Question: In order to get into the WPF world and getting used to bindings, I've made a user control used to define a search filter. Depending on the wanted filter, the user can either enter a text, pick a date or select an item in a combo box. Here's an example with three instances of the created search control, each being of different type:

The good news is, everything is working but I'm not sure if everything has been done as intended.
SearchUserControl.xaml:
'''
<UserControl x:Class="Zefix.View.UserControls.SearchUserControl"
xmlns="http://schemas.microsoft.com/winfx/2006/xaml/presentation"
xmlns:x="http://schemas.microsoft.com/winfx/2006/xaml"
xmlns:mc="http://schemas.openxmlformats.org/markup-compatibility/2006"
xmlns:d="http://schemas.microsoft.com/expression/blend/2008"
mc:Ignorable="d"
d:DesignHeight="82"
d:DesignWidth="300"
Height="Auto"
x:Name="SearchUserControlRoot">
<Grid>
<StackPanel>
<Label Name="LabelHeaderText" Content="{Binding HeaderText, ElementName=SearchUserControlRoot}" />
<TextBox Name="TextBoxSearchText" Text="{Binding SearchValue, ElementName=SearchUserControlRoot}" Visibility="{Binding TextBoxVisiblity, ElementName=SearchUserControlRoot}" />
<DatePicker Name="DatePickerSearch" SelectedDate="{Binding SearchValue, ElementName=SearchUserControlRoot}" Visibility="{Binding DatePickerVisiblity, ElementName=SearchUserControlRoot}" />
<ComboBox Name="ComboBoxSearch" Text="{Binding SearchValue, ElementName=SearchUserControlRoot}" ItemsSource="{Binding AvailableValues, ElementName=SearchUserControlRoot}" Visibility="{Binding ComboBoxVisiblity, ElementName=SearchUserControlRoot}" IsEditable="True" />
</StackPanel>
</Grid>
</UserControl>
'''
SearchUserControl.xaml.cs:
'''
using System;
using System.Collections.Generic;
using System.ComponentModel;
using System.Windows;
using Zefix.DataAccess;
namespace Zefix.View.UserControls {
/// <summary>
/// Interaction logic for SearchUserControl.xaml
/// </summary>
public partial class SearchUserControl {
#region Public Dependency Properties
/// <summary>
/// The search value property
/// </summary>
public static readonly DependencyProperty SearchValueProperty =
DependencyProperty.Register("SearchValue", typeof (object), typeof (SearchUserControl));
/// <summary>
/// The available values property
/// </summary>
public static readonly DependencyProperty AvailableValuesProperty =
DependencyProperty.Register("AvailableValues", typeof (IEnumerable<object>), typeof (SearchUserControl));
/// <summary>
/// The search type property
/// </summary>
public static readonly DependencyProperty SearchTypeProperty =
DependencyProperty.Register("SearchType", typeof (SearchType), typeof (SearchUserControl));
/// <summary>
/// The header text property
/// </summary>
public static readonly DependencyProperty HeaderTextProperty =
DependencyProperty.Register("HeaderText", typeof (string), typeof (SearchUserControl));
#endregion
#region Private Dependency Properties
/// <summary>
/// The combo box visiblity property
/// </summary>
private static readonly DependencyProperty ComboBoxVisiblityProperty =
DependencyProperty.Register("ComboBoxVisiblity", typeof (Visibility), typeof (SearchUserControl));
/// <summary>
/// The text box visiblity property
/// </summary>
private static readonly DependencyProperty TextBoxVisiblityProperty =
DependencyProperty.Register("TextBoxVisiblity", typeof (Visibility), typeof (SearchUserControl));
/// <summary>
/// The date picker visiblity property
/// </summary>
private static readonly DependencyProperty DatePickerVisiblityProperty =
DependencyProperty.Register("DatePickerVisiblity", typeof (Visibility), typeof (SearchUserControl));
#endregion
#region Public Properties
/// <summary>
/// Gets or sets the type of the search.
/// </summary>
/// <value>
/// The type of the search.
/// </value>
public SearchType SearchType {
get { return (SearchType) GetValue(SearchTypeProperty); }
set { SetValue(SearchTypeProperty, value); }
}
/// <summary>
/// Gets or sets the header text.
/// </summary>
/// <value>
/// The header text.
/// </value>
public string HeaderText {
get { return (string) GetValue(HeaderTextProperty); }
set { SetValue(HeaderTextProperty, value); }
}
/// <summary>
/// Gets or sets the available values.
/// </summary>
/// <value>
/// The available values.
/// </value>
public IEnumerable<object> AvailableValues {
get { return (IEnumerable<object>) GetValue(AvailableValuesProperty); }
set { SetValue(AvailableValuesProperty, value); }
}
/// <summary>
/// Gets or sets the search value.
/// </summary>
/// <value>
/// The search value.
/// </value>
public object SearchValue {
get { return GetValue(SearchValueProperty); }
set { SetValue(SearchValueProperty, value); }
}
#endregion
#region Private Properties
/// <summary>
/// Gets or sets the combo box visiblity.
/// </summary>
/// <value>
/// The combo box visiblity.
/// </value>
private Visibility ComboBoxVisiblity {
get { return (Visibility) GetValue(ComboBoxVisiblityProperty); }
set { SetValue(ComboBoxVisiblityProperty, value); }
}
/// <summary>
/// Gets or sets the date picker visiblity.
/// </summary>
/// <value>
/// The date picker visiblity.
/// </value>
private Visibility DatePickerVisiblity {
get { return (Visibility) GetValue(DatePickerVisiblityProperty); }
set { SetValue(DatePickerVisiblityProperty, value); }
}
/// <summary>
/// Gets or sets the text box visiblity.
/// </summary>
/// <value>
/// The text box visiblity.
/// </value>
private Visibility TextBoxVisiblity {
get { return (Visibility) GetValue(TextBoxVisiblityProperty); }
set { SetValue(TextBoxVisiblityProperty, value); }
}
#endregion
#region Constructor
/// <summary>
/// Initializes a new instance of the <see cref="SearchUserControl" /> class.
/// </summary>
public SearchUserControl() {
InitializeComponent();
DependencyPropertyDescriptor pd = DependencyPropertyDescriptor.FromProperty(SearchTypeProperty, typeof (SearchUserControl));
pd.AddValueChanged(this, OnSearchTypePropertyChanged);
// Initialize default parameters
SearchType = SearchType.Unknown;
}
#endregion
#region Private Methods
/// <summary>
/// Called when the search type property has changed.
/// </summary>
/// <param name="sender">The sender.</param>
/// <param name="e">The <see cref="EventArgs"/> instance containing the event data.</param>
private void OnSearchTypePropertyChanged(object sender, EventArgs e) {
// Hide all editors
DatePickerVisiblity = Visibility.Collapsed;
ComboBoxVisiblity = Visibility.Collapsed;
TextBoxVisiblity = Visibility.Collapsed;
// Make the correct editor visible
switch (SearchType) {
case SearchType.Date:
DatePickerVisiblity = Visibility.Visible;
break;
case SearchType.TextSelection:
ComboBoxVisiblity = Visibility.Visible;
break;
case SearchType.Text:
TextBoxVisiblity = Visibility.Visible;
break;
}
}
#endregion
}
}
'''
Instantiation of the search controls from the parent control:
'''
<ribbon:Tab Label="Search">
<ribbon:Group Padding="0,5,0,5">
<customcontrols:SearchUserControl x:Name="SearchUserControlCompanyName" HeaderText="company name" Margin="5,0,0,0" SearchType="Text" VerticalAlignment="Center" VerticalContentAlignment="Center" />
<customcontrols:SearchUserControl x:Name="SearchUserControlCompanyNationality" HeaderText="company nationality (ISO3 code)" Margin="5,0,0,0" SearchType="TextSelection" AvailableValues="{Binding Path=CompaniesViewModel.ISO3Codes}" VerticalAlignment="Center" />
<customcontrols:SearchUserControl x:Name="SearchUserControlDateFounded" HeaderText="date founded" Margin="5,0,0,0" SearchType="Date" VerticalAlignment="Center" VerticalContentAlignment="Center" />
<ribbon:Button Context="StatusBarItem" Name="ButtonApplyFilter" Label="Search" ImageSourceSmall="/Resources/search_magnifying_glass_find.png" Margin="5,0,0,0" VerticalAlignment="Center" Click="OnButtonApplyFilterClicked" Command="{Binding Path=ApplyFilterCommand}" ScreenTipHeader="Apply the search filter" VerticalContentAlignment="Center" VariantSize="Large" />
</ribbon:Group>
</ribbon:Tab>
'''
In the SearchControl I wanted to display the correct component (textbox, datepicker or combobox) according to the set SearchType. For this the, xxxVisibility dependency properties and properties have been created (they are being set when the SearchTypeProperty notifies a property changed event). As there is no reason to expose them as public (they are being used only inside the SearchControl), I've made them private; MSDN states that bound properties MUST be public though. The project compiles and runs without an issue, but errors are being shown for the bound xxxVisibility properties with the message 'Public member expected' (can't tell if it's visual studio or resharper telling me that).
Is my approach to create this user control correct in respect to the WPF concepts?
Should the xxxVisibility properties be public (event though I don't want to expose them)?
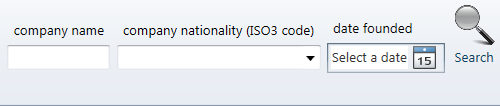
Answer: This is a very difficult question to 'answer', rather than just 'comment' on. In my personal opinion, your 'UserControl' has been written well and as far as I can see doesn't break any rules. Although I don't see any problem with declaring a 'private' 'DependencyProperty', it unusual. In this situation, developers often chose to implement a 'public' 'Read Only DependencyProperty' with a 'private' 'DependencyPropertyKey' instead:
'''
private static readonly DependencyPropertyKey ComboBoxVisiblityPropertyKey
= DependencyProperty.RegisterReadOnly("ComboBoxVisiblity", typeof(int),
typeof(SearchUserControl), new PropertyMetadata(Visibility.Collapsed));
public static readonly DependencyProperty ComboBoxVisiblityProperty
= ComboBoxVisiblityPropertyKey.DependencyProperty;
public int ComboBoxVisiblity
{
get { return (int)GetValue(ComboBoxVisiblityProperty); }
protected set { SetValue(ComboBoxVisiblityPropertyKey, value); }
}
'''
Some developers also think it unusual that you are creating properties of type 'Visibility' rather than binding 'bool' values with 'BoolToVisibilityConverter's, but again... that is your prerogative. Overall, well done! :)